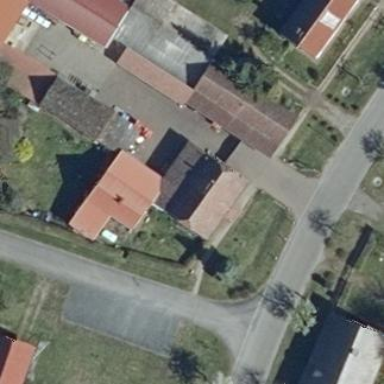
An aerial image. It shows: Simple and straightforward house.